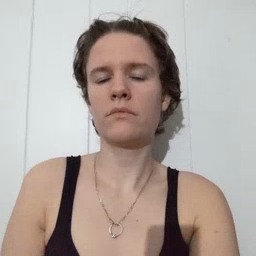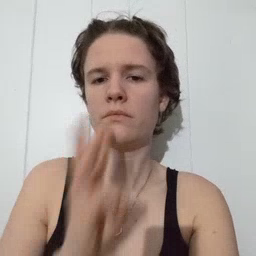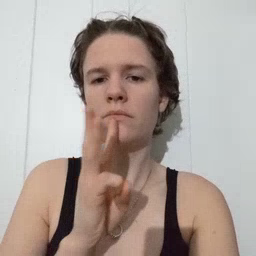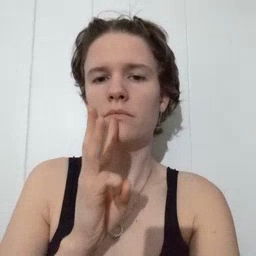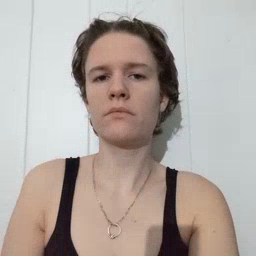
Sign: water